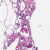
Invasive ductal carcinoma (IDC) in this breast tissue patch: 0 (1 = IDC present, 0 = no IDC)